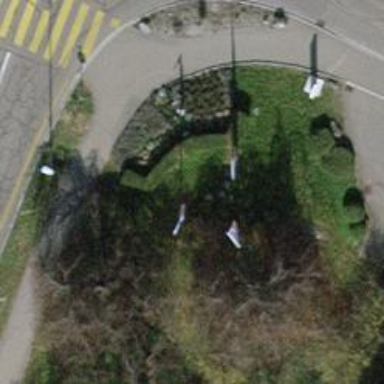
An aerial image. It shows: Flagpole which is man-made.